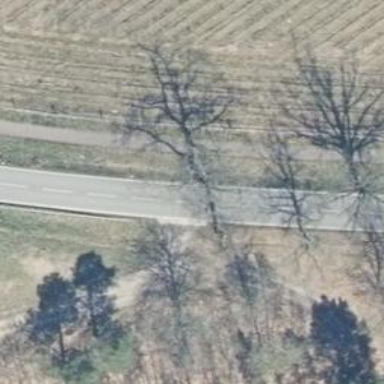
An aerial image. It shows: Row of trees in natural setting.